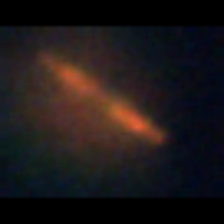
Taxon: Pennate
Group: Diatoms